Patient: sex F, age 35
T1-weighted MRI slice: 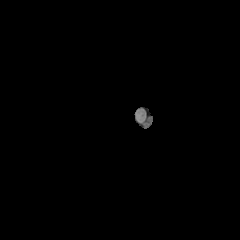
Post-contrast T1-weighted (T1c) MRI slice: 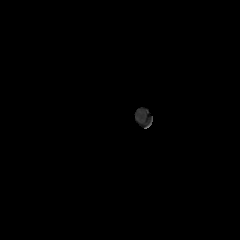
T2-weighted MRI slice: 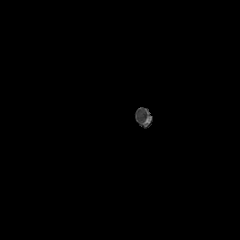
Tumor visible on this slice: no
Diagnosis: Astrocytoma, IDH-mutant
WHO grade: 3